Field crop: maize
Growth stage: 2
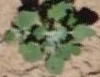
Species: chenopodium